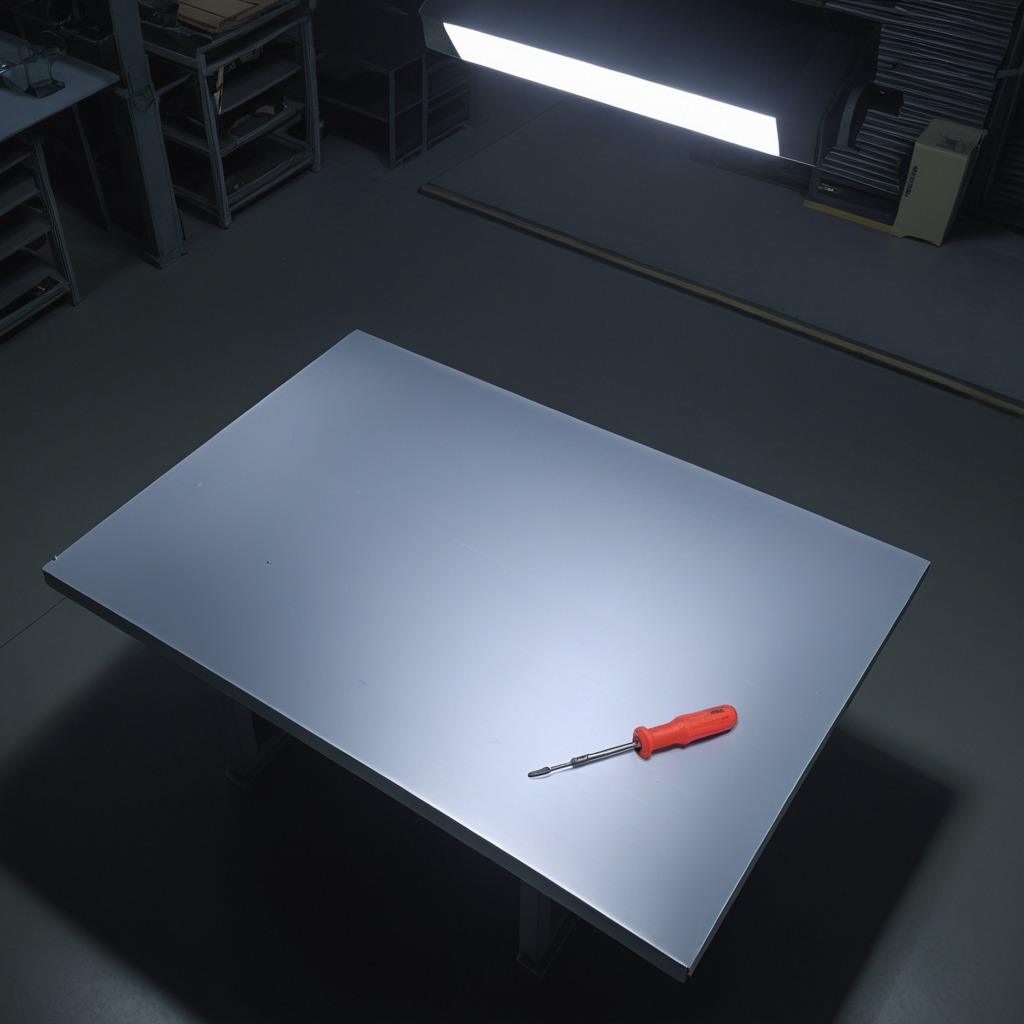
A screwdriver lies on the clean empty table in the basement in the evening soft directional lighting on the tabletop realistic grain studio-quality clarity centered framing